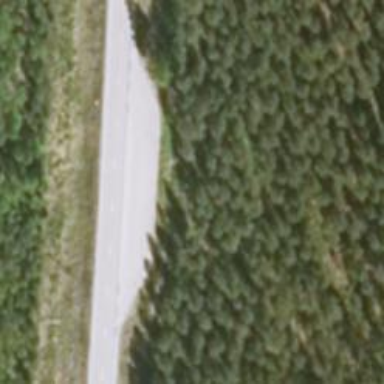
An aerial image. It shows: Rest area along the road.